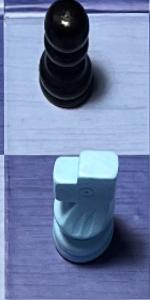
Label: Knight_White